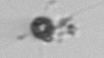
Label: nanoplankton_mix